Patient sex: M
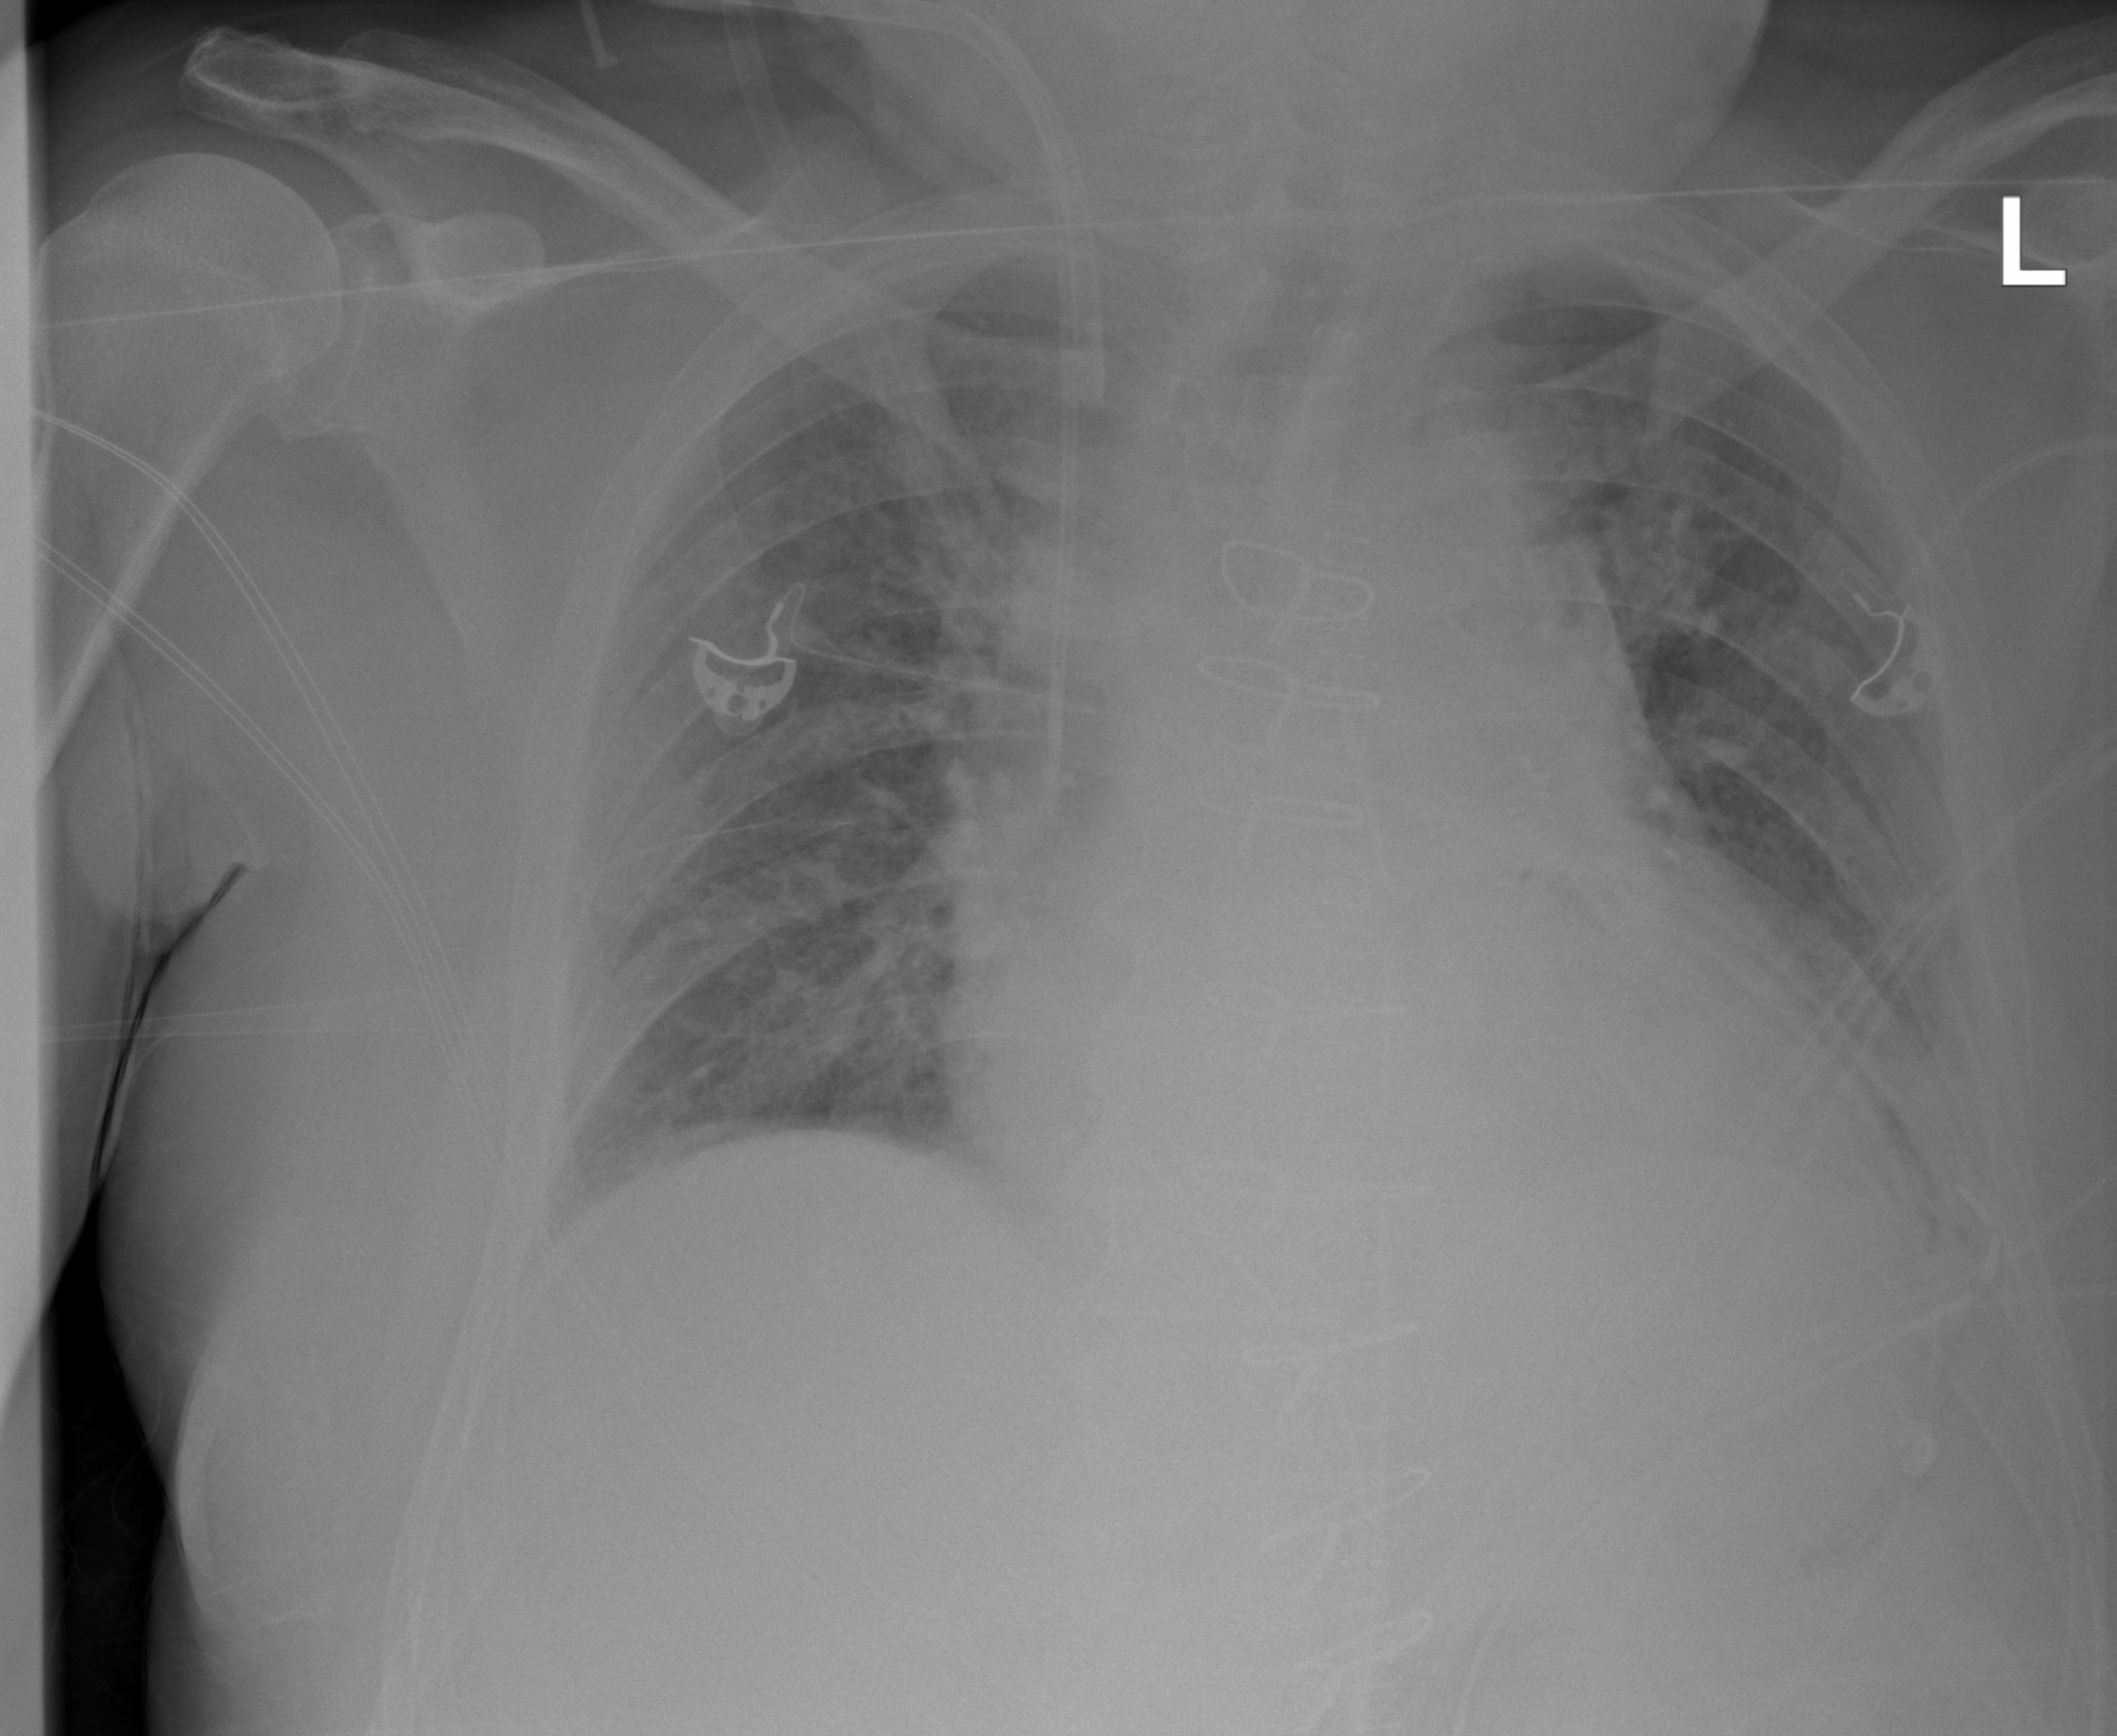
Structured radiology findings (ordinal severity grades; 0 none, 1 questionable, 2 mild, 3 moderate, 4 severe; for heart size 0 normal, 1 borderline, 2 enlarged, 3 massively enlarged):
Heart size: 2
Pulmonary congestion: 2
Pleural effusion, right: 1
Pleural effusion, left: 2
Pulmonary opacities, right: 0
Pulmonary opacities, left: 0
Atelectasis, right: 2
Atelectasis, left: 2